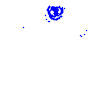
Particle: electron